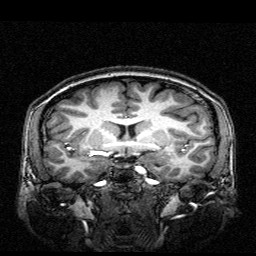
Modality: T1w
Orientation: sagittal
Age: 20
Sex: female